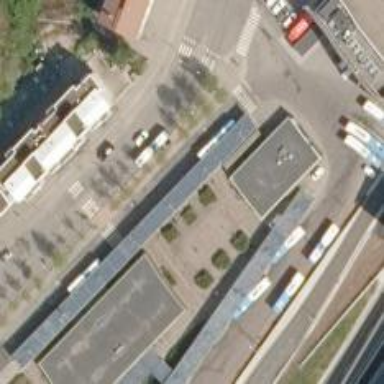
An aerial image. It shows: Bus station.